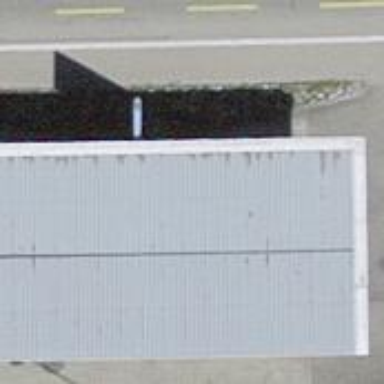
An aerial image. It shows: Fuel station.